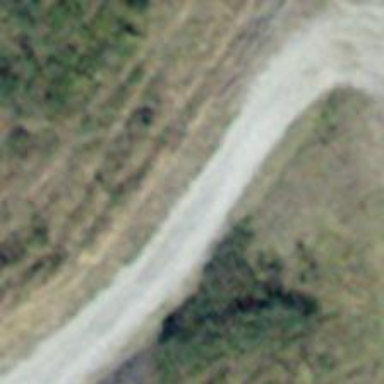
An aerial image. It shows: Downhill piste that is groomed in classic style.